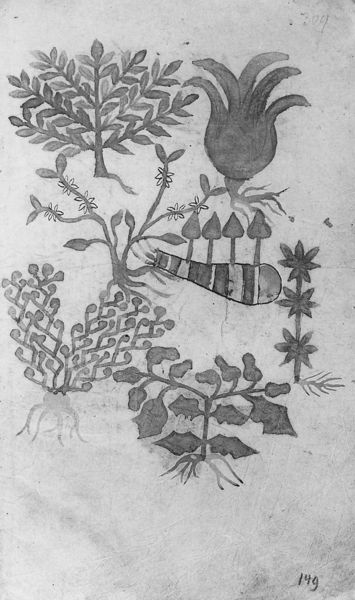
Titel: Sammelband medizinischer und pharmakologischer Texte
Institution: Berlin, Staatliche Museen - Preußischer Kulturbesitz
Schlagwörter: baum, blätter, weiß, aquarell, äste, blume, blumen, schwarz, zeichnung, blüte, blüten, tiere, blatt, pflanzen, papier, studie, modern, wasserfarbe, naiv, wurzel, kohle, schwarz-weiß, bleistift, entwurf, distel, wurzeln, gattung, 149, zeichnung graustufen 149 bäume abstrakt